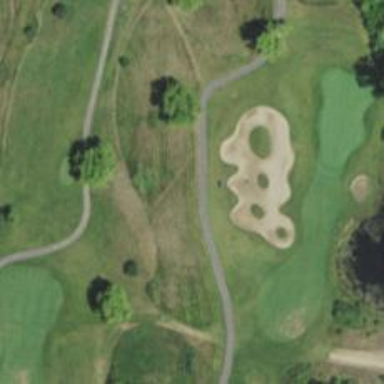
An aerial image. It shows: Service road designated as golf cart path.